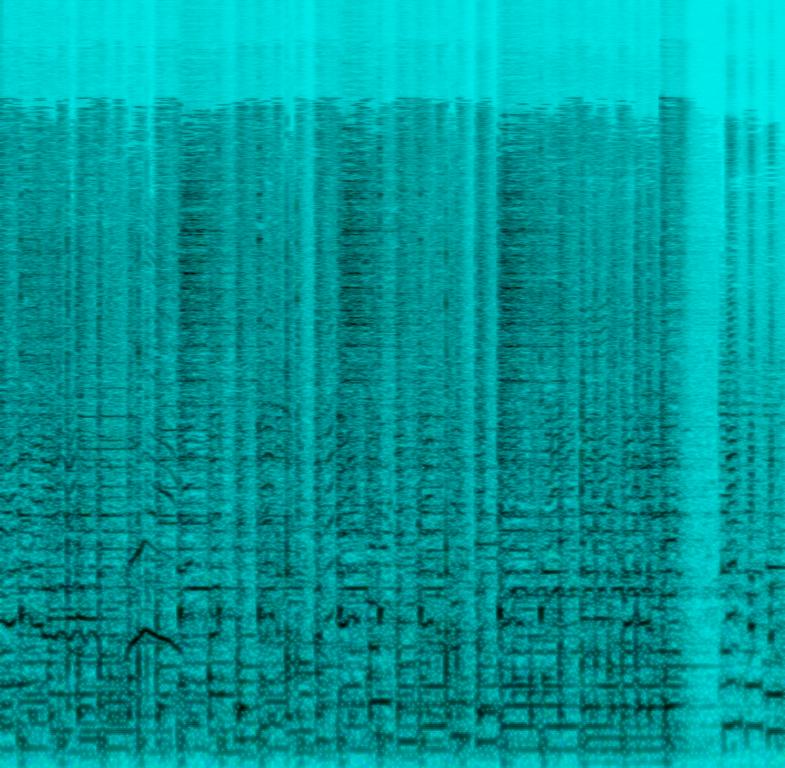
A male singer sings this exciting Latin dance melody. The tempo is medium fast with a saxophone solo, percussive bass line, guitar accompaniment, latin percussion, steady drumming rhythm,  and cymbal crashes. The song is exciting with the crowds going crazy. The audio quality is poor.